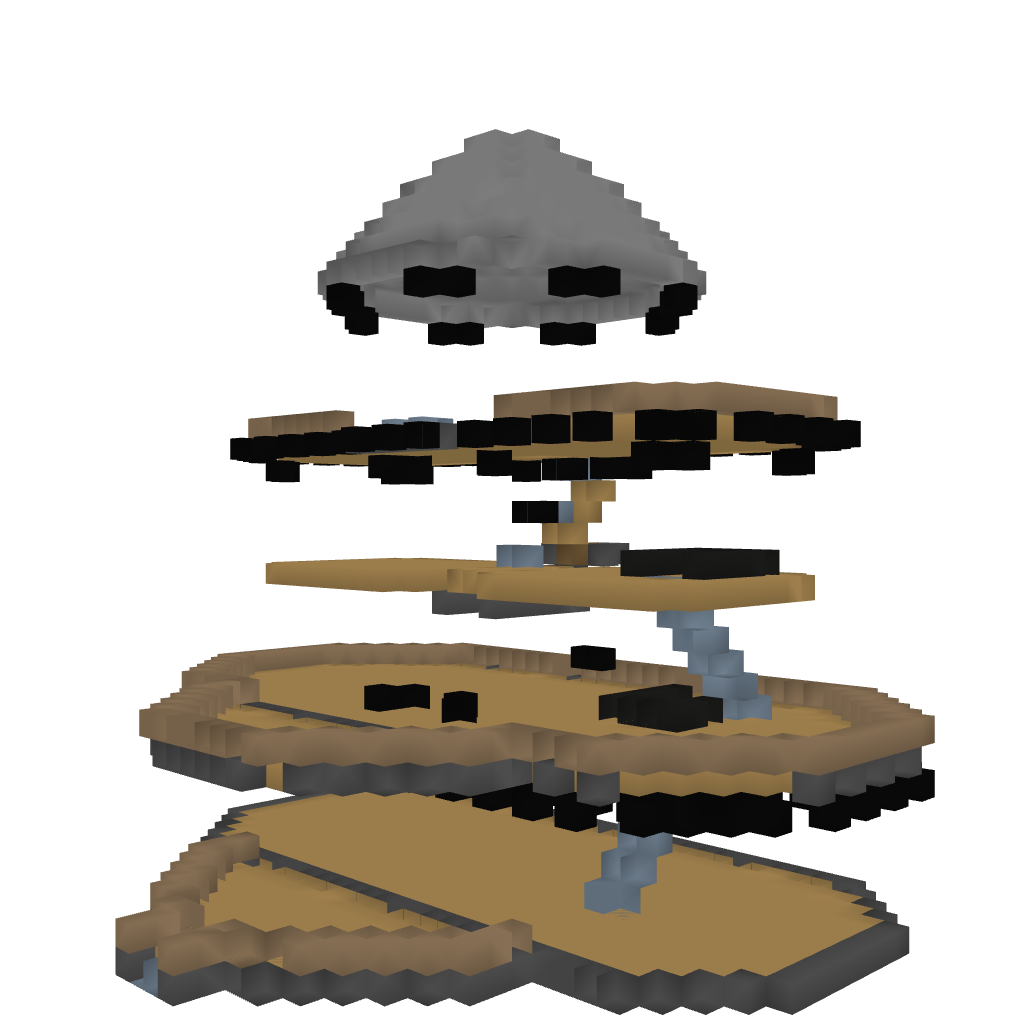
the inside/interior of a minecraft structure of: Small Mansion